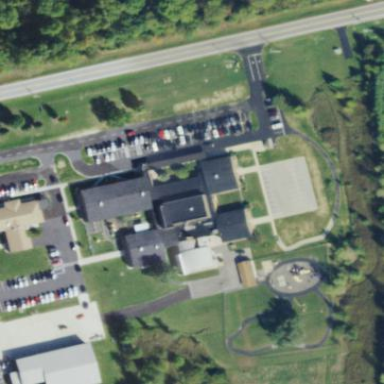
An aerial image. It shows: School building with school amenities.